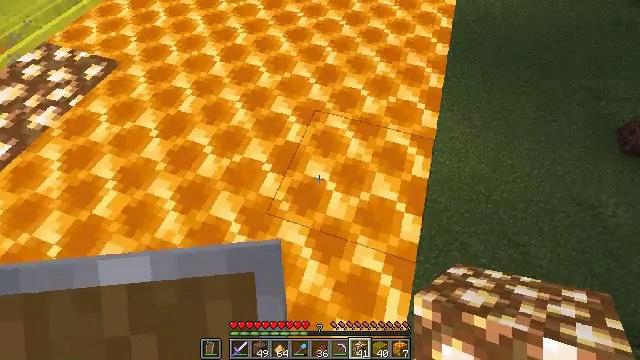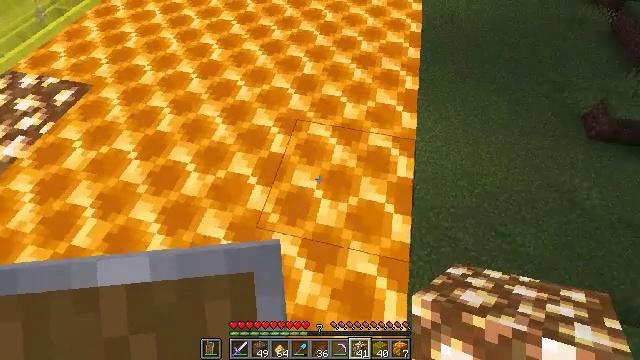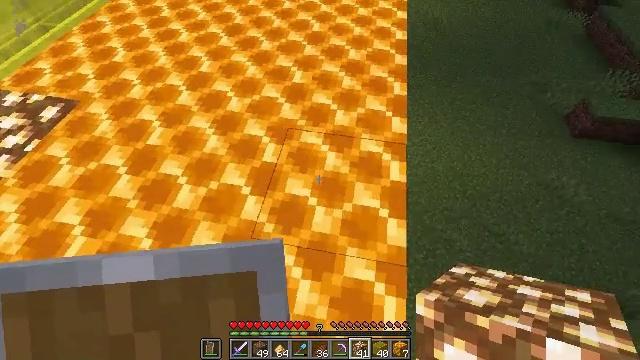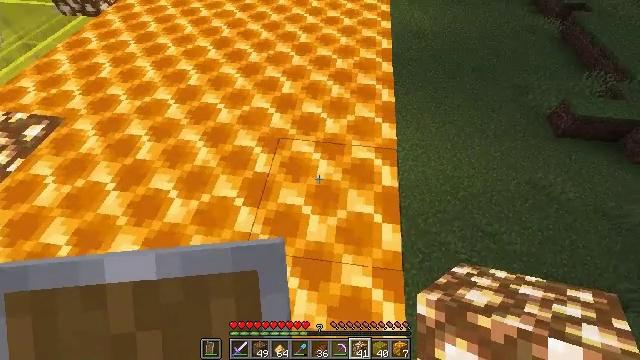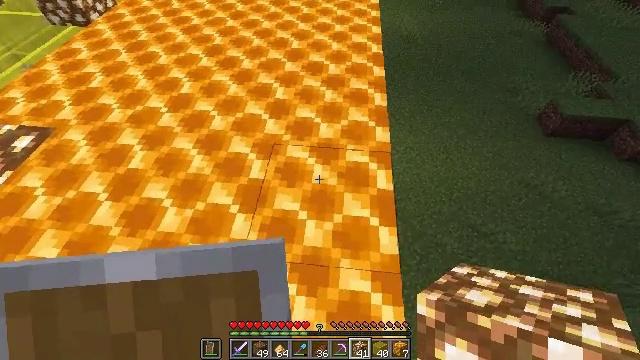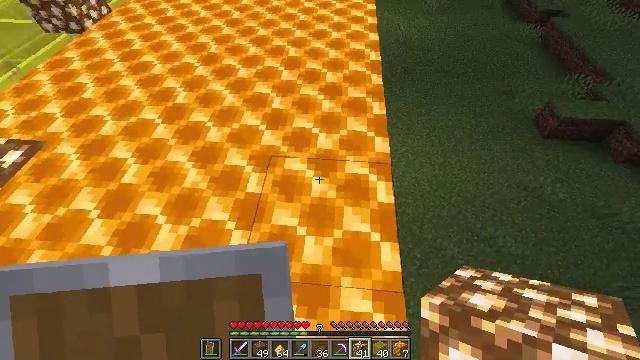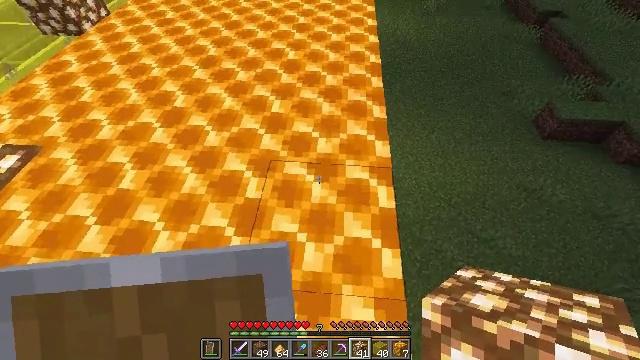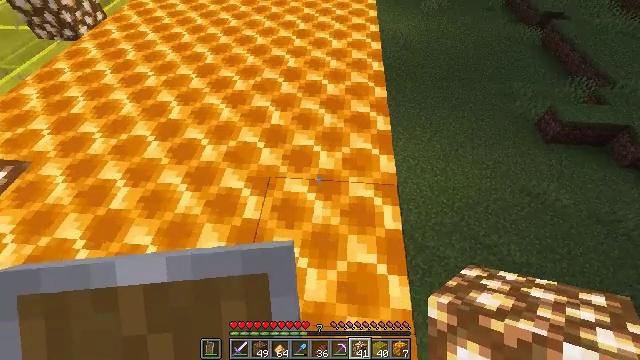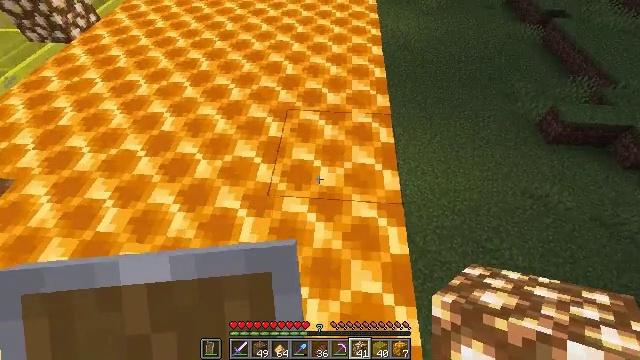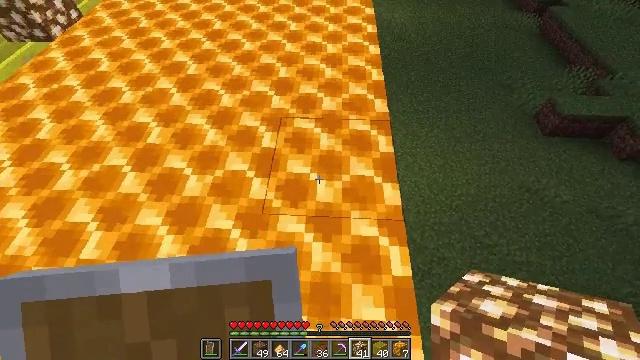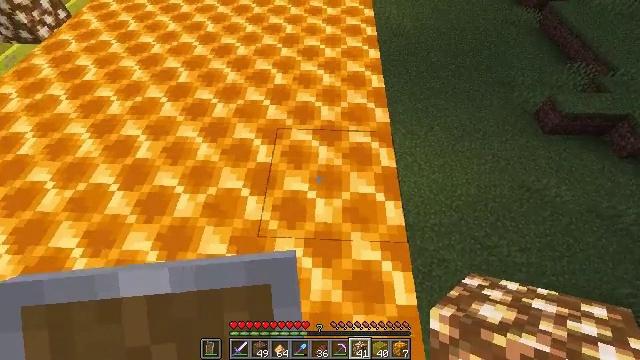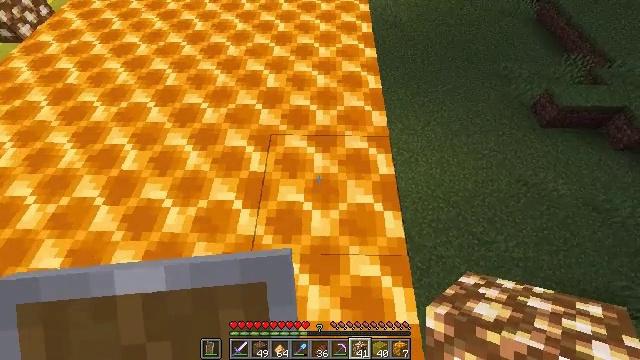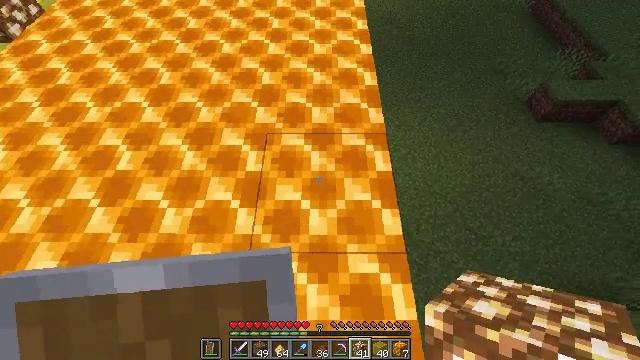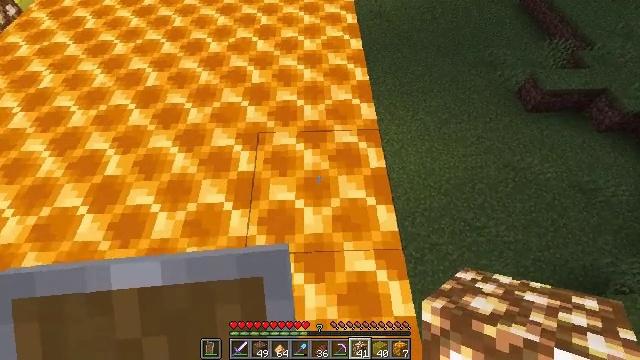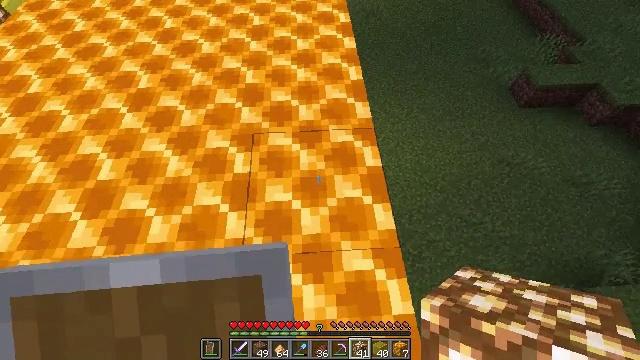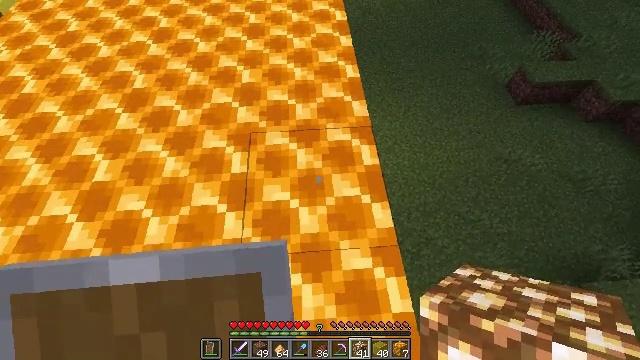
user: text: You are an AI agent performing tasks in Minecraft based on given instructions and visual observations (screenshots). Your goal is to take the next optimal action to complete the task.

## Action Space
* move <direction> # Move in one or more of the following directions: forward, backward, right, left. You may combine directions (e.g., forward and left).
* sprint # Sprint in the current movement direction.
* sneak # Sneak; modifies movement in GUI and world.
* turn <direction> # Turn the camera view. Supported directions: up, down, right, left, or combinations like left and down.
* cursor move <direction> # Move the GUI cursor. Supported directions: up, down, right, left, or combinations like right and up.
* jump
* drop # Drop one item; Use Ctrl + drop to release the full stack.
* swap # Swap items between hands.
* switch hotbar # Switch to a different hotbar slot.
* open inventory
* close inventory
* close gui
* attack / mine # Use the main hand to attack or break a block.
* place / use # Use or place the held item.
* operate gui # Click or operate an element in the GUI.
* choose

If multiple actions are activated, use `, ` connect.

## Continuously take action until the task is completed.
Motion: motion action
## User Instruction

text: Retrieve a honeycomb block from its placement.
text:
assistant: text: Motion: turn right and up
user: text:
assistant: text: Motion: turn right and up
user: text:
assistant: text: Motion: turn right and up
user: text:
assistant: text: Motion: turn right and up
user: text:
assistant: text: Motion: move forward
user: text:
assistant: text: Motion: move forward
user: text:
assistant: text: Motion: move forward
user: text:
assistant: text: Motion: move forward
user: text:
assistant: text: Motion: move forward, turn right and down
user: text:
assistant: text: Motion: no_op
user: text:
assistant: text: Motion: turn right and down
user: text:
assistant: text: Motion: turn right
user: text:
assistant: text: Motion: turn right
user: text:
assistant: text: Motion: turn right
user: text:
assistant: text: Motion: no_op
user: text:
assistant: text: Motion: no_op
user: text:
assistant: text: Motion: no_op
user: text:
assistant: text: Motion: no_op
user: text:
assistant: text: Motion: no_op
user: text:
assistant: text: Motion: no_op
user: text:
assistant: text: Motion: no_op
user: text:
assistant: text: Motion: no_op
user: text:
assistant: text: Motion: no_op
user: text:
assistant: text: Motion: no_op
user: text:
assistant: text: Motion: no_op
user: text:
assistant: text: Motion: no_op
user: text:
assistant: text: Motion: no_op
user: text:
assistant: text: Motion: no_op
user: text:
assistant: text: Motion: no_op
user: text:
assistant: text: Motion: no_op